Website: home-depot
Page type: payment
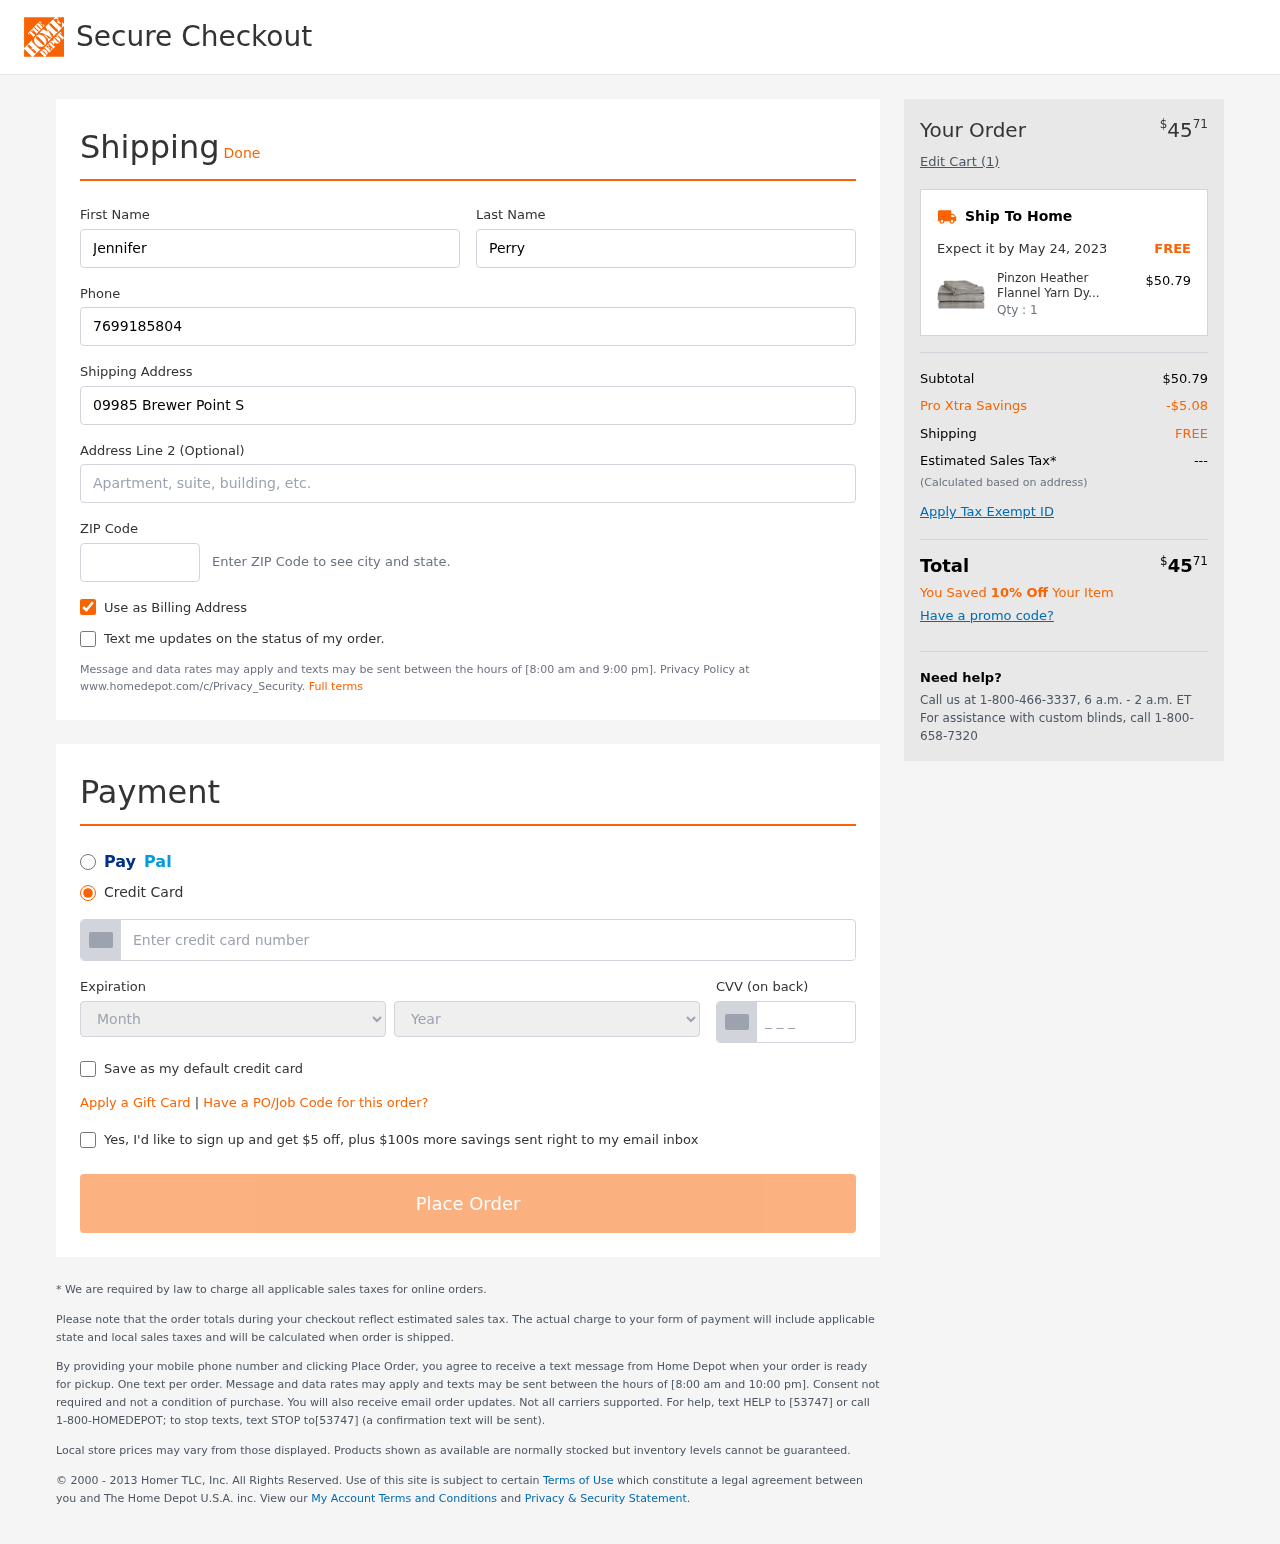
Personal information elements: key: PII_CARD_CVV
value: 150
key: PII_CARD_EXPIRY_MONTH
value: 11
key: PII_CARD_EXPIRY_YEAR
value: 30
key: PII_CARD_NUMBER
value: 6503 7620 7729 3532
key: PII_FIRSTNAME
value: Jennifer
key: PII_LASTNAME
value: Perry
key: PII_PHONE
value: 7699185804
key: PII_POSTCODE
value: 00521
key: PII_STREET
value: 09985 Brewer Point Suite 651
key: PII_STREET2
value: Suite 923
Product elements: key: PRODUCT1_NAME
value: Pinzon Heather Flannel Yarn Dyed 5.4-Ounce Sheet Sets
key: PRODUCT1_PRICE
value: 50.79
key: PRODUCT1_QUANTITY
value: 1
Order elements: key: ORDER_TOTAL
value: $4571
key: ORDER_NUM_ITEMS
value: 1
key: ORDER_DELIVERY_DATE
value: May 24, 2023
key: ORDER_SUBTOTAL
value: $50.79
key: ORDER_DISCOUNT
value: -$5.08
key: ORDER_SHIPPING_COST
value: FREE